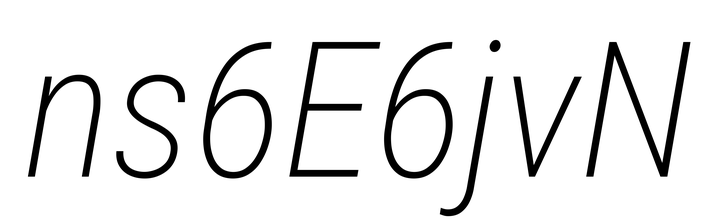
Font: Roboto-Italic_Condensed_ExtraLight_Italic